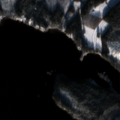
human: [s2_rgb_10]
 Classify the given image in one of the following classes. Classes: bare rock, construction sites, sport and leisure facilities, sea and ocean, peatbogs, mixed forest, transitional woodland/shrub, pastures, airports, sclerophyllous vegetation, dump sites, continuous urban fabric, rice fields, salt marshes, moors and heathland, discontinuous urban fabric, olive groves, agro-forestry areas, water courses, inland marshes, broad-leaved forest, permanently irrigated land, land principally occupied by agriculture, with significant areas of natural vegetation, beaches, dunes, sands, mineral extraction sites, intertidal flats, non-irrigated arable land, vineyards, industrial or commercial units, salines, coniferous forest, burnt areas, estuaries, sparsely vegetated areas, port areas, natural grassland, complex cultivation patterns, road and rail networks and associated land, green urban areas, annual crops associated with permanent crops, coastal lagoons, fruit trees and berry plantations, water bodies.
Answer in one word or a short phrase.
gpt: mixed forest, water bodies